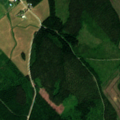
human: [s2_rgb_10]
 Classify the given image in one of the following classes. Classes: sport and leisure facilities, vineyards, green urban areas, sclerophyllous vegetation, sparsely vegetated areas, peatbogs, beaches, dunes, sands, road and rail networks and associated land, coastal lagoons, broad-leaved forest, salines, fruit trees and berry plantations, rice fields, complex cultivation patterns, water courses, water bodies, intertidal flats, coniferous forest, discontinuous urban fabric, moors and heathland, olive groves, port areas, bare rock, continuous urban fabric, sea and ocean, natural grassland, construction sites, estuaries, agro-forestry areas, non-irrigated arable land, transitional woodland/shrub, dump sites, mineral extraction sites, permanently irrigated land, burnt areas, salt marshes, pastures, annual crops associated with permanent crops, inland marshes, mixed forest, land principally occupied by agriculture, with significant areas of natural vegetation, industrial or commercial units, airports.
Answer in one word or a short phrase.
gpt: non-irrigated arable land, land principally occupied by agriculture, with significant areas of natural vegetation, coniferous forest, mixed forest